Field crop: maize
Growth stage: 2
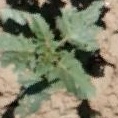
Species: datura